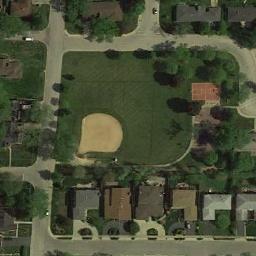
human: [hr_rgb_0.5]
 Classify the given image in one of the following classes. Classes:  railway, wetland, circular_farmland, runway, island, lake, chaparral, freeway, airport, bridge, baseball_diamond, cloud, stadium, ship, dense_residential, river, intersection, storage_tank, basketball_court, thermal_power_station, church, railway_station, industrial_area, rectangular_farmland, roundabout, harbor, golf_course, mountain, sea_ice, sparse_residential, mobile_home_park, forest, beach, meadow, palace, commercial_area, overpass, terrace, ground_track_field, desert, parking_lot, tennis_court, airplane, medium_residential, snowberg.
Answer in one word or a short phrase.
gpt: baseball_diamond